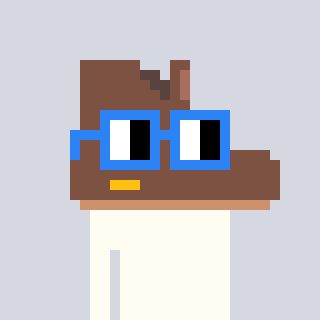
a pixel art character with square blue glasses, a boot-shaped head and a darkbrown-colored body on a cool background